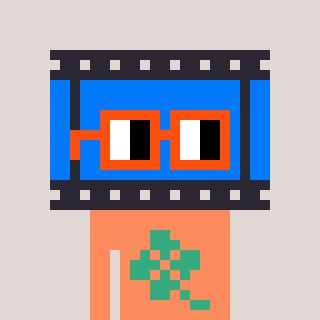
a pixel art character with square orange glasses, a film strip-shaped head and a peachy-colored body on a warm background